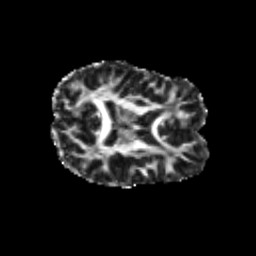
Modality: FA
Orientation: axial
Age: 28
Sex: female
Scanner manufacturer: siemens
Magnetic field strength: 3 T
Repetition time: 3.5 s
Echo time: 0.104 s